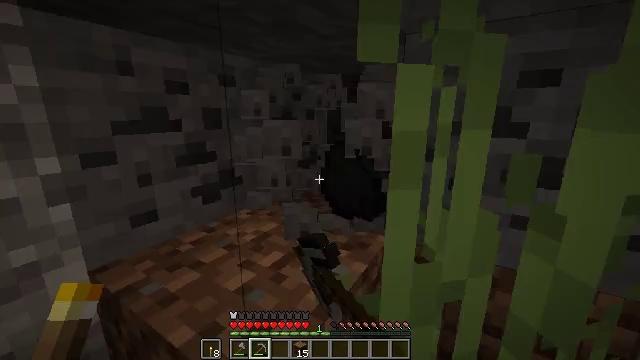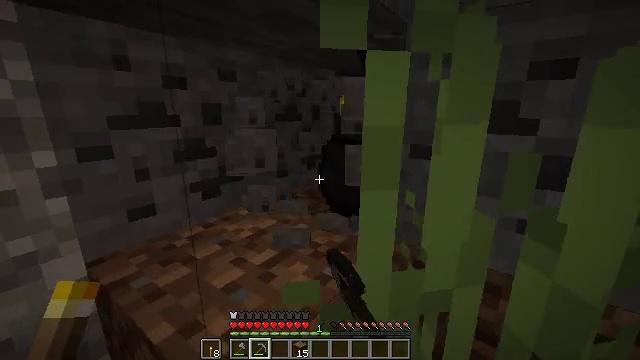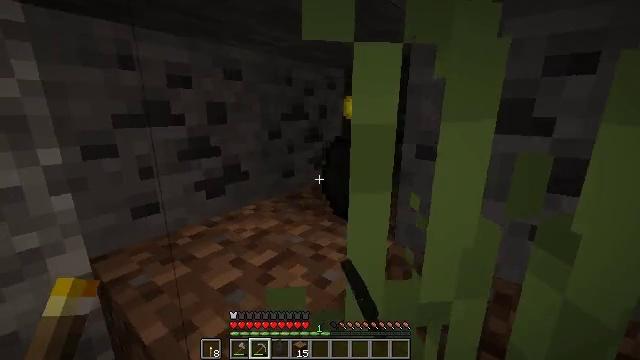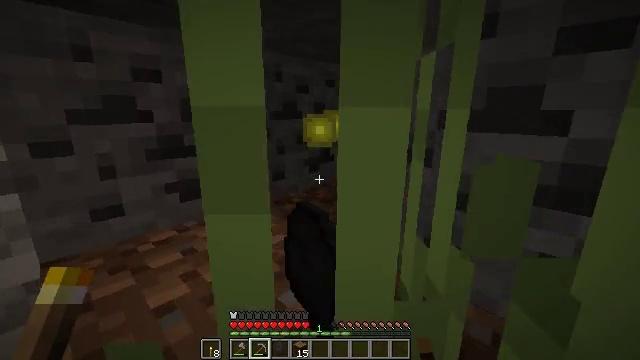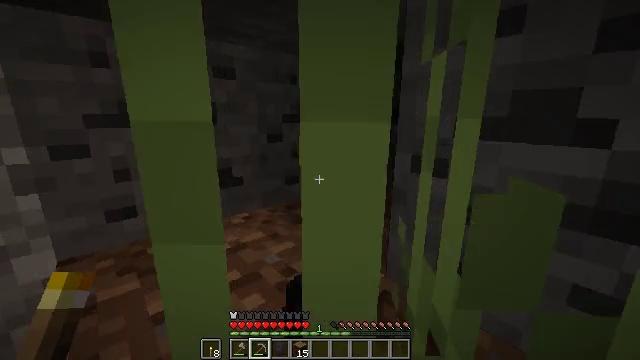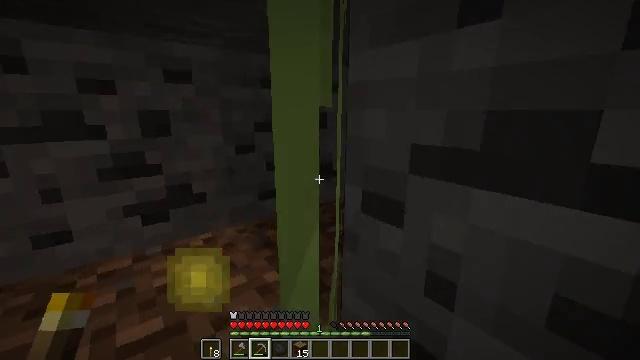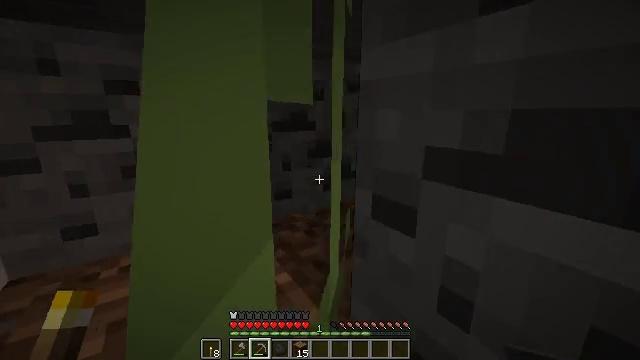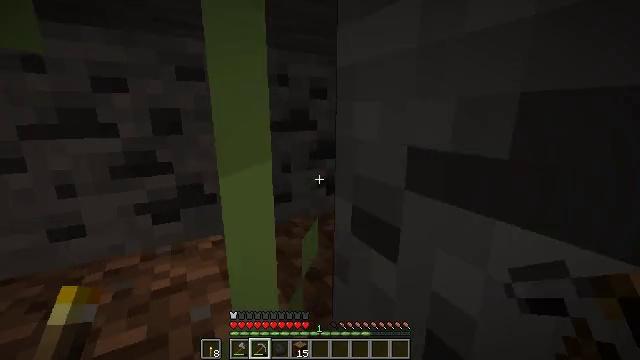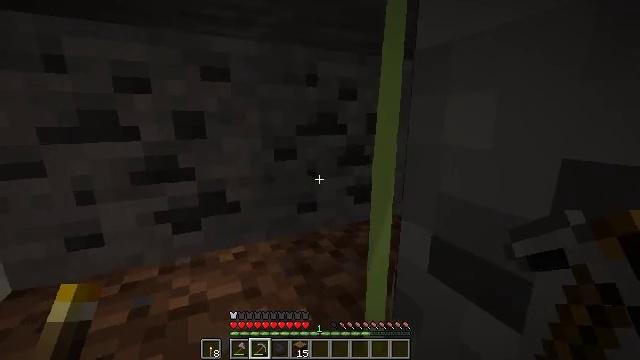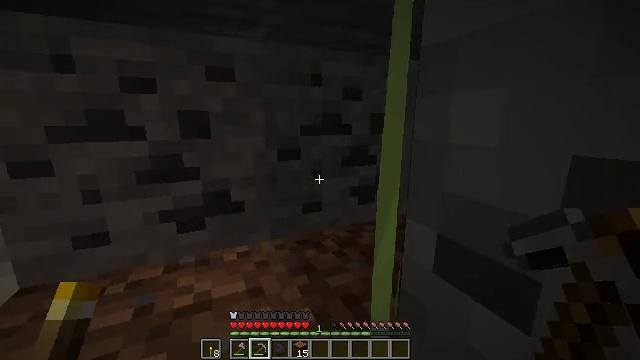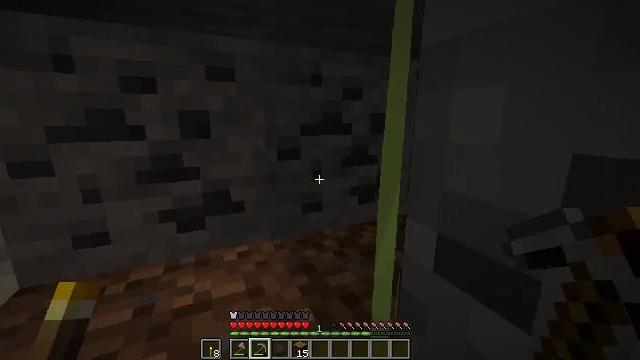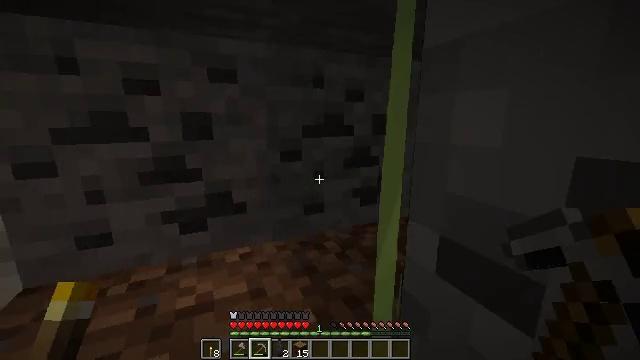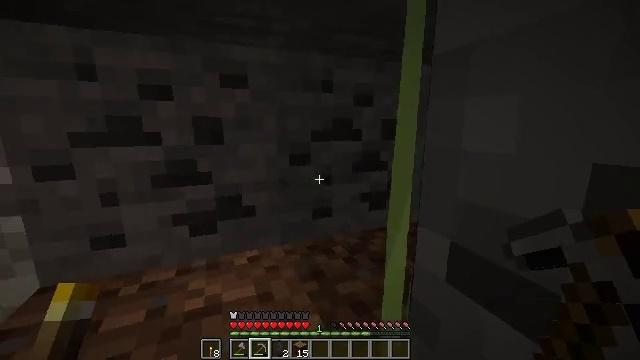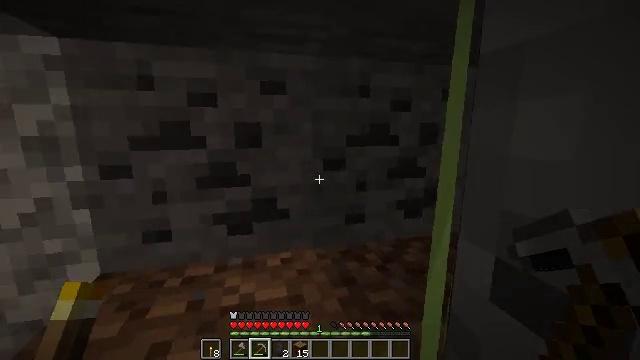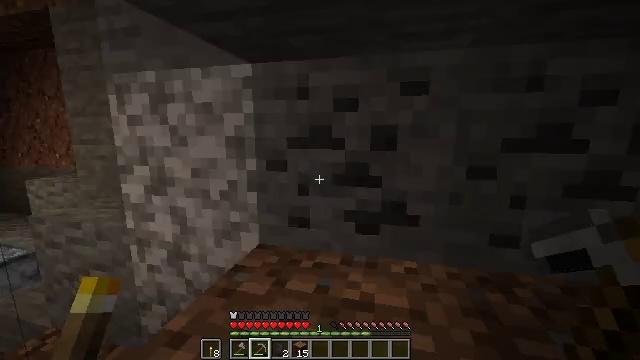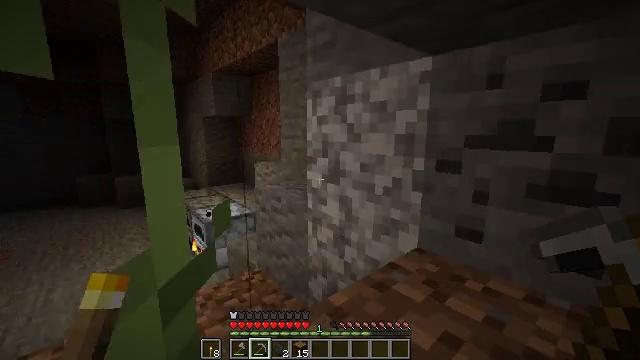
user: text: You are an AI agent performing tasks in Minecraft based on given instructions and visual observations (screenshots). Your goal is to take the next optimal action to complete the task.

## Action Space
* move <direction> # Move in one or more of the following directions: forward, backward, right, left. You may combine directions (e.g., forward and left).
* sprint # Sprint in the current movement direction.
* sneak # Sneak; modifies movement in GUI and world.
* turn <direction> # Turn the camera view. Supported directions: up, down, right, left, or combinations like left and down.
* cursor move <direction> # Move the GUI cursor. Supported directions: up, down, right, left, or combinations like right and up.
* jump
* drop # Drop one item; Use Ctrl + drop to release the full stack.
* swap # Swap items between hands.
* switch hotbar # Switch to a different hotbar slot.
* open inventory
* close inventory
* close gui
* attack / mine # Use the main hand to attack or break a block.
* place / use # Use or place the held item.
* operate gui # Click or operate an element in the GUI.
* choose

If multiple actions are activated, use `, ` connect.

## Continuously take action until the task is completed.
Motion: motion action
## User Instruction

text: Remove the tall grass to clear the area.
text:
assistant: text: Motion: move forward and move right, turn left, attack / mine
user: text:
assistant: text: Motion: move forward and move right, turn left
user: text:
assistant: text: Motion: move forward and move right, turn left
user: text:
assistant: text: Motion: move forward and move right, turn left
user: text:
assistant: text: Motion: move forward and move right, turn left
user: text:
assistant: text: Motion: move forward and move right, turn left
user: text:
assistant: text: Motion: move forward, sprint, turn left
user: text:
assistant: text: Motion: move forward, sprint, turn left
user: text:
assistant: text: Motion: move forward, sprint
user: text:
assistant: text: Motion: move forward, sprint
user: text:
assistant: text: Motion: move forward, sprint
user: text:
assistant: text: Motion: move forward, sprint, turn left
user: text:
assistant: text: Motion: move forward, sprint, turn left and up
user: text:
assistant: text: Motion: move forward, sprint, turn left
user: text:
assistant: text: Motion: move forward, sprint, turn left
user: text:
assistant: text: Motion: move forward and move left, sprint, turn left
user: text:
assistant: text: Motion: move forward and move left, sprint
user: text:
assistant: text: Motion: move forward and move left, sprint
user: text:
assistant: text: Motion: move forward and move left, sprint, turn down
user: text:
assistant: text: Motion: move forward, sprint, turn right and down
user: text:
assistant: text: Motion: move forward, sprint, turn right and down
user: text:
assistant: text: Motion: move forward, sprint
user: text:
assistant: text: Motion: move forward, sprint
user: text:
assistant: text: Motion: move forward, sprint
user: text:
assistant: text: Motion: move forward, sprint, turn left
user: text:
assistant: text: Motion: move forward and move left, sprint, turn left and down
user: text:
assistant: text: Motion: move forward and move left, sprint, turn left
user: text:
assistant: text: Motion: move forward and move left, sprint
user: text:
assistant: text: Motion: move forward and move left, sprint
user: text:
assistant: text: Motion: move forward and move left, sprint